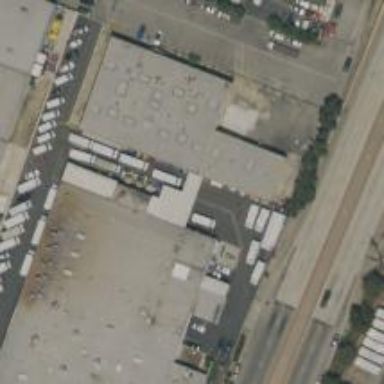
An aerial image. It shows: Warehouse building.